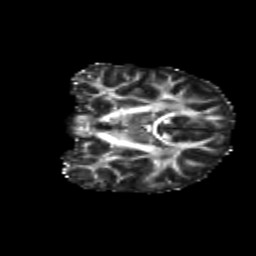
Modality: FA
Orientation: coronal
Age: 9
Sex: male
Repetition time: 9.5 s
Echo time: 0.089 s